Question: I have data in a table and written a nice stored procedure which has a CTE and does paging wonderfully.
I now have a request to be able to order by a given column name and in a particular direction (ASC/DESC) - not so much of a problem but it seems to perform weird ordering/sorting just for that page in that it only sorts it for that result set to be returned back rather than having the current page in the correct order of sorting.
Here is the stored procedure code:
'''
CREATE PROCEDURE [dbo].[sp_GetProducts] (
@itemsPerPage int,
@pageNumber int,
@totalRecords int OUTPUT,
@sortByFieldName nvarchar(30) = 'ID',
@sortDir nvarchar(5) = 'ASC'
)
AS
BEGIN
SET NOCOUNT ON;
DECLARE @firstRow int
DECLARE @lastRow int
SELECT
@firstRow = (@pageNumber - 1) * @itemsPerPage + 1,
@lastRow = (@pageNumber - 1) * @itemsPerPage + @itemsPerPage,
@totalRecords = (SELECT COUNT(p.[SDSID]) FROM v_SDS_Summary p);
WITH ProductSummary AS
(
SELECT
p.[ID], p.Product, p.SecondName, p.Manufacturer, p.Category,
ROW_NUMBER() OVER (ORDER BY p.ID ASC) AS RowNumber
FROM v_Product_Summary p
)
SELECT
RowNumber, [ID], Product, SecondName, Manufacturer, Category
FROM
ProductSummary
WHERE
RowNumber BETWEEN @firstRow AND @lastRow
ORDER BY
--SDSID ASC
CASE @sortByFieldName
WHEN 'ID' THEN CAST(ID as varchar(50))
WHEN 'Product' THEN Product
WHEN 'CommonName' THEN SECONDNAME
WHEN 'Manufacturer' THEN MANUFACTURER
WHEN 'Category' THEN CATEGORY
END
END
'''
When I run it and give it a page number to go to, it brings back the results great.
When I tell it I want to sort by a column name, it seems to sort it in a weird way that I cannot even describe. basically seems to some how condense the sorting on that page only from a-z

So here, this is sorted by Product in ASC but as you can see, the sorting is not correct. It seems to be sorted, which it technically is, but these are not the only products in the DB. There are around 3,000 products and definitely would be the page for "a" or "b" products to be shown on page number 2 as I specified.
What am I doing wrong?
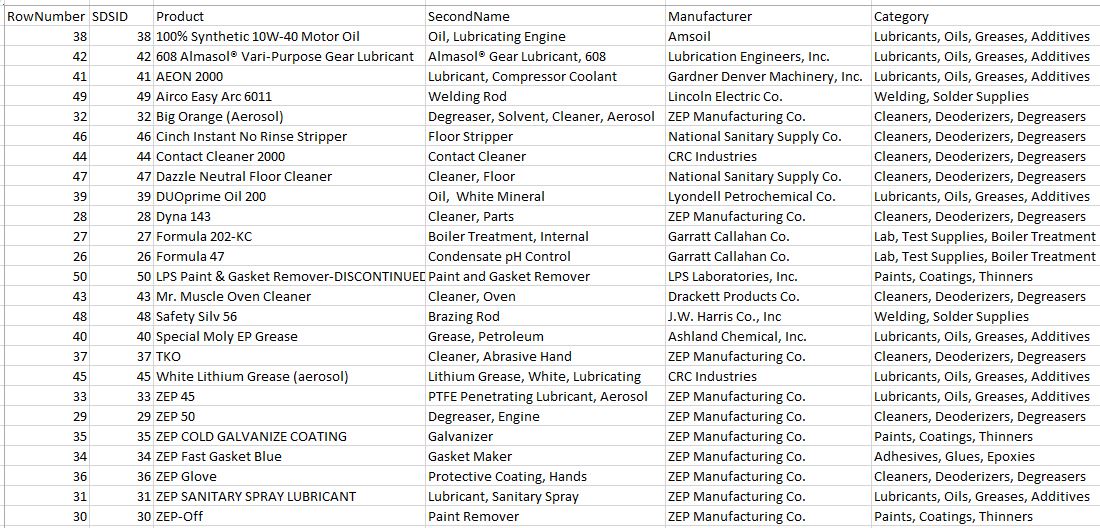
Answer: Your CTE is always sorted by ID, so it will always use that to get the Page:
'''
WITH ProductSummary AS
(
SELECT p.[ID], p.Product, p.SecondName, p.Manufacturer, p.Category,
ROW_NUMBER() OVER (ORDER BY p.ID ASC) AS RowNumber
FROM v_Product_Summary p
)
'''
Then when on the page, you are sorting that page of results with this:
'''
ORDER BY --SDSID ASC
CASE @sortByFieldName
WHEN 'ID' THEN CAST(ID as varchar(50))
WHEN 'Product' THEN Product
WHEN 'CommonName' THEN SECONDNAME
WHEN 'Manufacturer' THEN MANUFACTURER
WHEN 'Category' THEN CATEGORY
END
'''
You should use the same ORDER BY in the CTE to truly order all the results by that column:
'''
WITH ProductSummary AS
(
SELECT p.[ID], p.Product, p.SecondName, p.Manufacturer, p.Category,
ROW_NUMBER() OVER (ORDER BY CASE @sortByFieldName
WHEN 'ID' THEN CAST(ID as varchar(50))
WHEN 'Product' THEN Product
WHEN 'CommonName' THEN SECONDNAME
WHEN 'Manufacturer' THEN MANUFACTURER
WHEN 'Category' THEN CATEGORY
END ASC) AS RowNumber
FROM v_Product_Summary p
)
'''